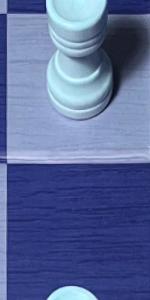
Label: Empty